Question: I'm working on Matlab, I want to perform FFT on a wav file I previously recorded on Matlab as well.
'''
fs = 44100; % Hz
t = 0:1/fs:1; % seconds
f = 600; % Hz
y = sin(2.*pi.*f.*t);
audiowrite('600freq.wav',y,fs)
'''
This is the way I'm recording in the wav file.
Now to the reading and FFT part:
'''
[y,Fs] = audioread('600freq.wav');
sound(y)
plot(fft(y))
'''
This is the plot of the FFT I get:

Maybe I'm missing something about the FFT, but I expected two vertical lollipops.
Another thing I noticed that's wrong, is when I play the sound after reading it form the file it's longer and the pitch is significantly lower.
My guess is a sampling rate problem, but I really have no idea of what to do about it.
Thanks for any help in advance.
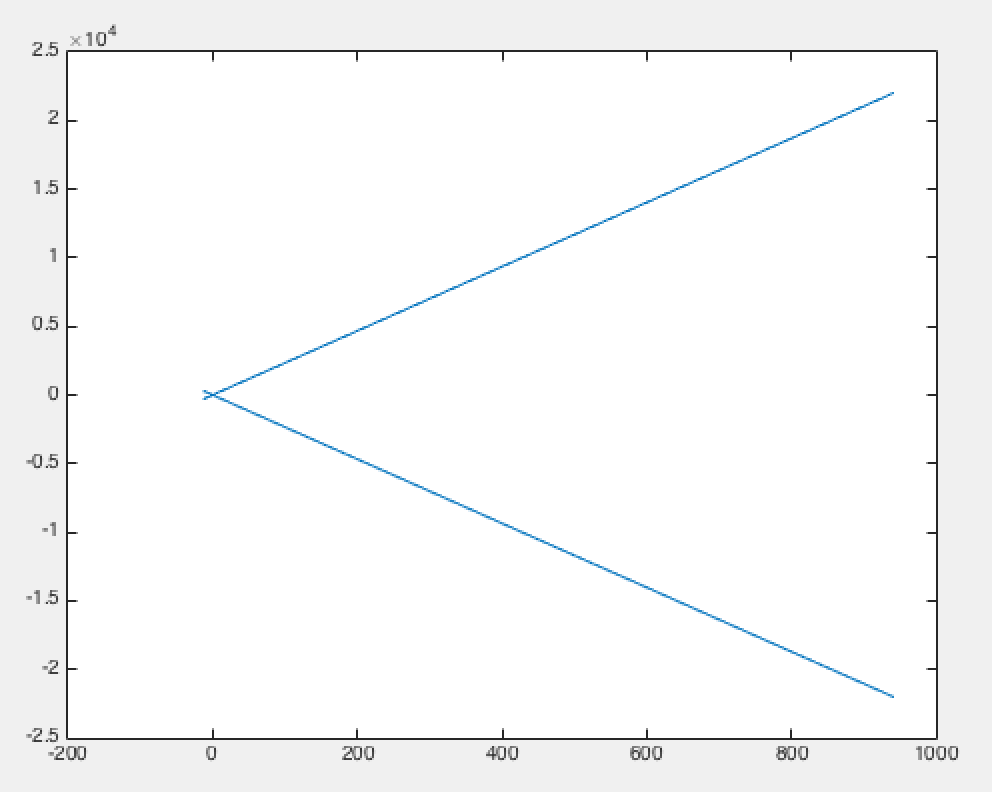
Answer: That's because you're not plotting the magnitude. What you are plotting are the coefficients, but these are complex valued. Because of that, the horizontal axis is the component and the vertical axis is the component. Also, when you use <URL> which explains why your sound is of a lower pitch. You need to use the sampling frequency as a second argument into 'sound', and that's given to you by the second output of 'audioread'.
So, try placing 'abs' after the 'fft' call and also use 'Fs' into 'sound':
'''
[y,Fs] = audioread('600freq.wav');
sound(y, Fs);
plot(abs(fft(y)))
'''
Also, the above code doesn't plot the horizontal axis properly. If you want to do that, make sure you <URL>
Basically, each horizontal value in your FFT is such that:
'''
F = i * Fs / N
'''
'i' is the bin number, 'Fs' is the sampling frequency and 'N' is the number of points you're using for the FFT. 'F' is the interpreted frequency of the component you're looking at.
By default, 'fft' assumes that 'N' is the total number of points in your array. For the one-sided FFT, 'i' goes from '0, 1, 2,' up to 'floor((N-1)/2)' due to the Nyquist sampling theorem.
Because what you're actually doing in the code you tried to write is displaying both sides of the spectrum, that's why it's nice to centre the spectrum so that the DC frequency is located in the middle and the left side is the negative spectra and the right side is the positive spectra.
We can incorporate that into your code here:
'''
[y,Fs] = audioread('600freq.wav');
sound(y, Fs);
F = fftshift(abs(fft(y)));
f = linspace(-Fs/2, Fs/2, numel(y)+1);
f(end) = [];
plot(f, F);
'''
The horizontal axis now reflects the correct frequency of each component as well as the vertical axis reflecting the magnitude of each component.
By running your audio generation code which generates a sine tone at 600 Hz, and then the above code to plot the spectra, I get this:

Note that I inserted a tool tip right at the positive side of the spectra... and it's about 600 Hz!